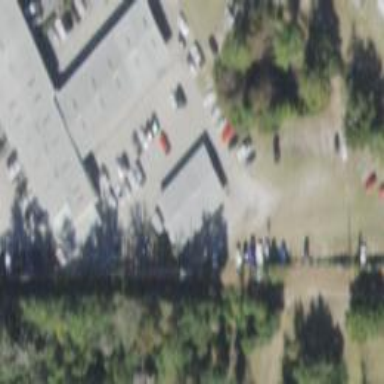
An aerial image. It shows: Building that houses car shop.